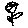
Label: flower